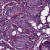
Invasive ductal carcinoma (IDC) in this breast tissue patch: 1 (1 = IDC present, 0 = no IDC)